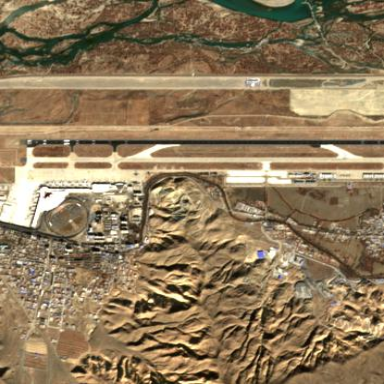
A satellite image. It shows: International airport with the classification of aerodrome.